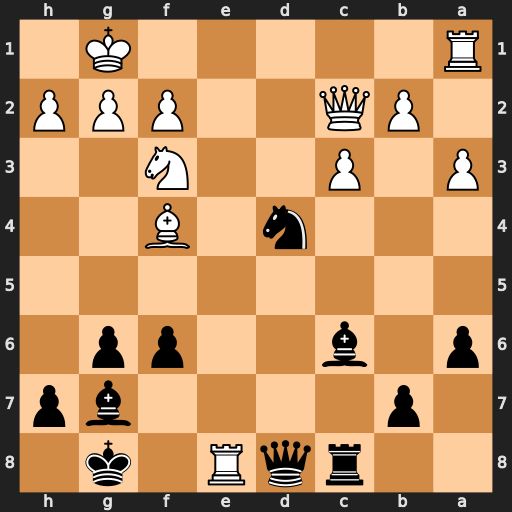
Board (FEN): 2rqR1k1/1p4bp/p1b2pp1/8/3n1B2/P1P2N2/1PQ2PPP/R5K1
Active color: b
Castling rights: -
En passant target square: -
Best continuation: Bxe8 Nxd4 Qxd4 Qb3+ Qc4